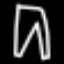
Label: pants